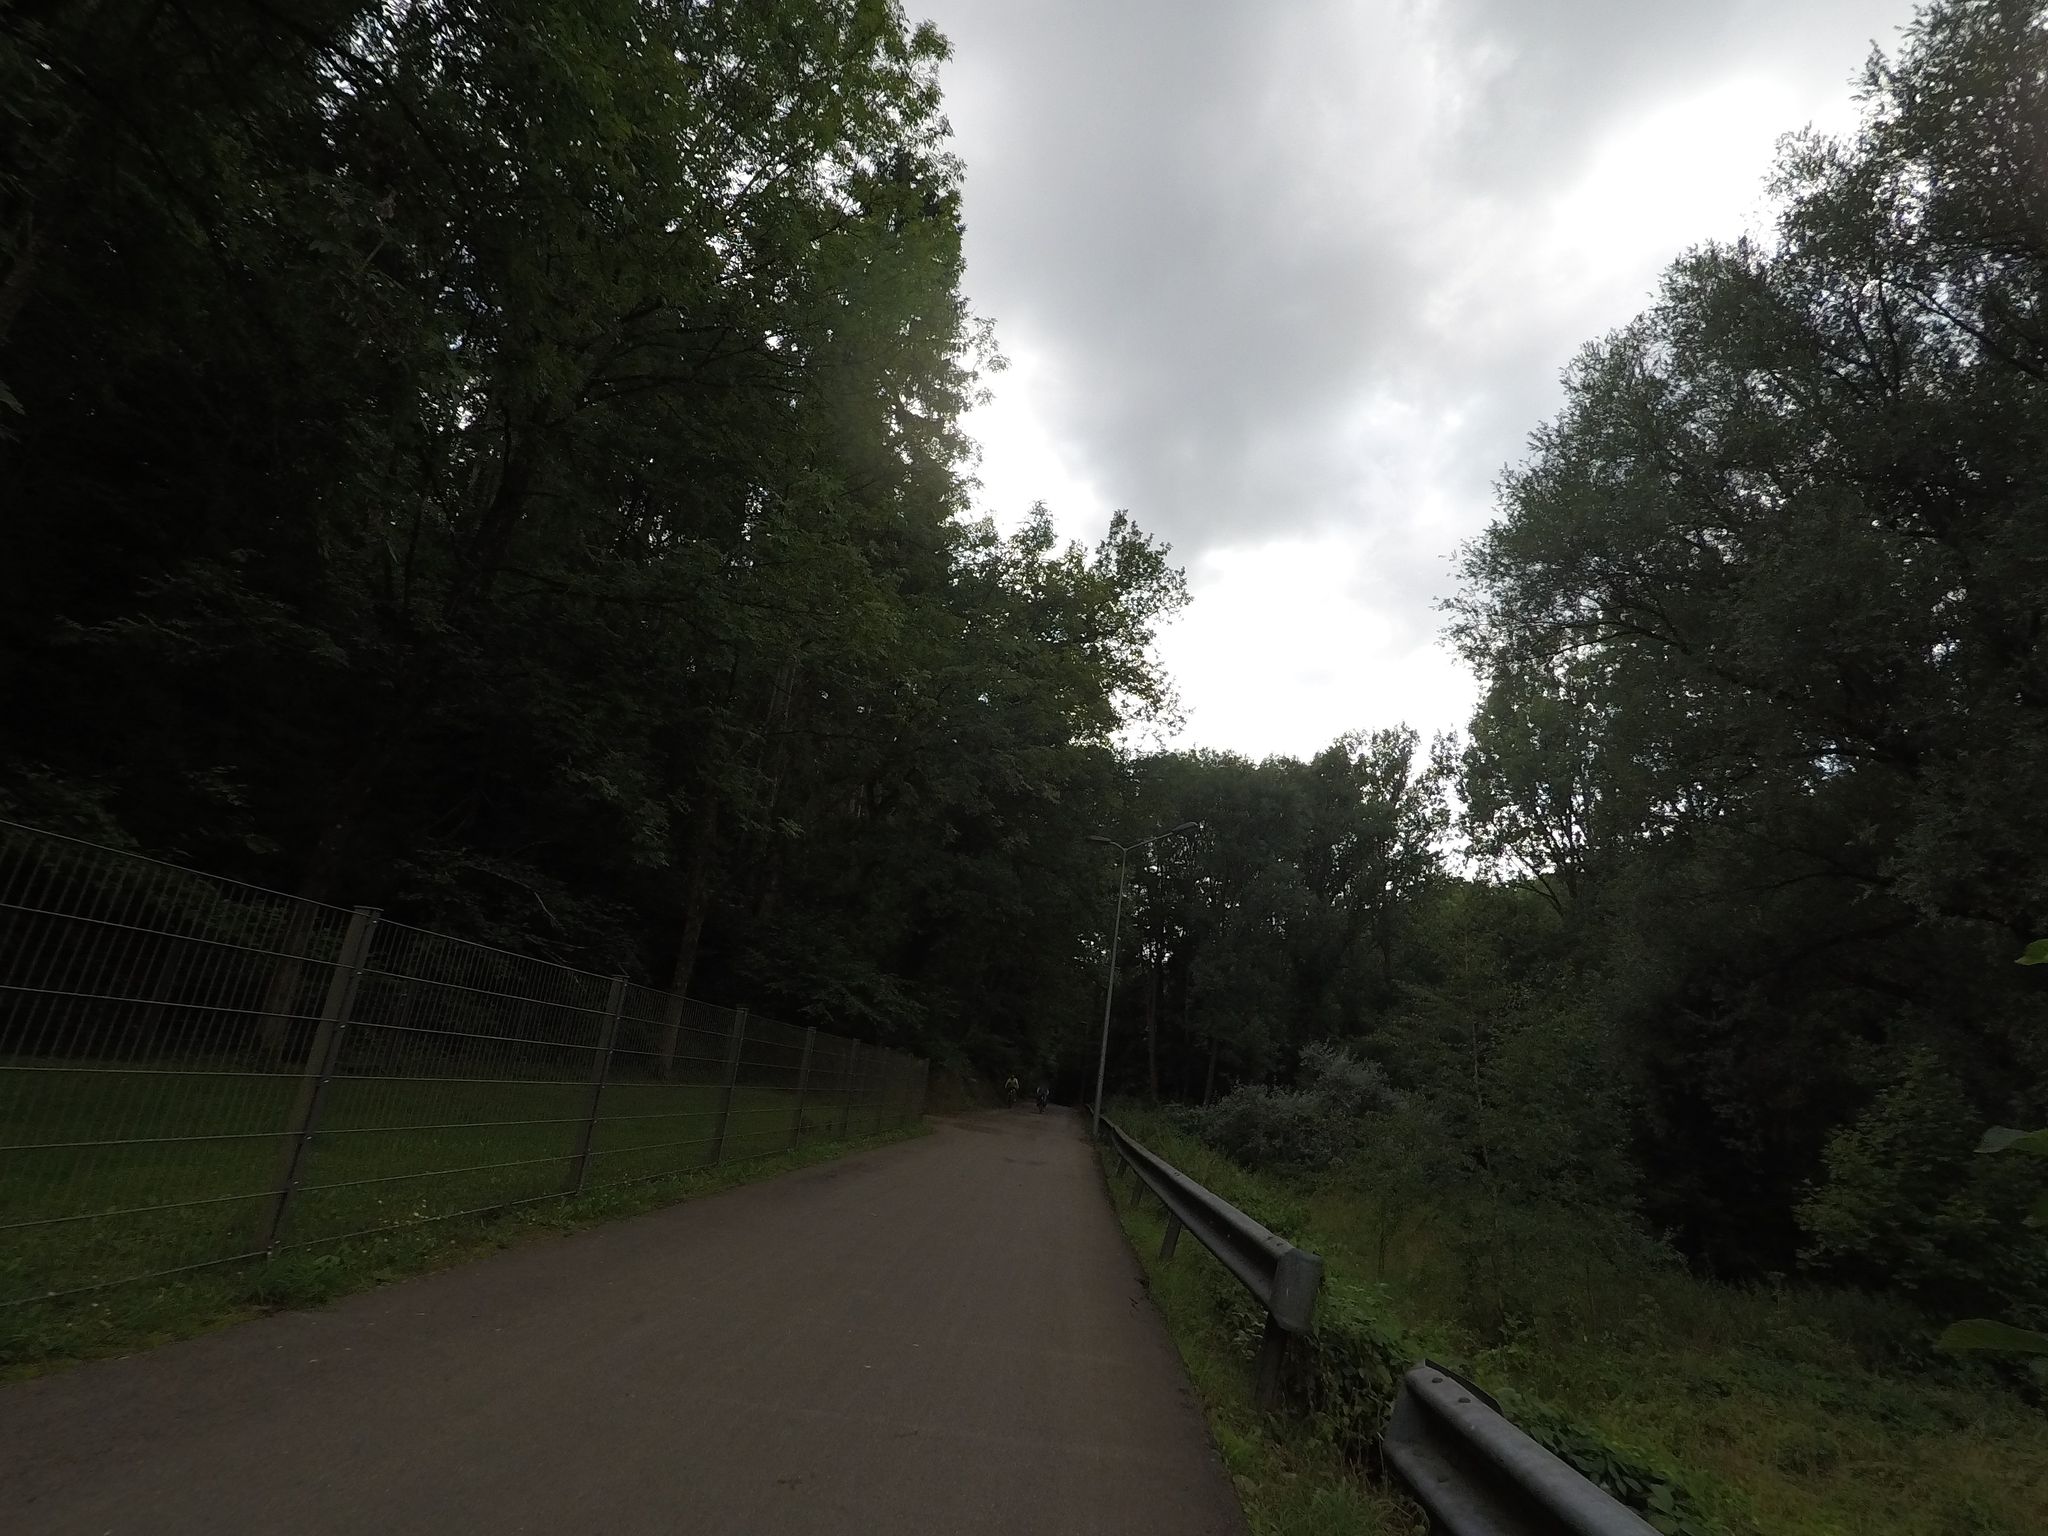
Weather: cloudy
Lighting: day
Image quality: good
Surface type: cycling surface
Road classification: cycleway, residential
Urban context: urban centre
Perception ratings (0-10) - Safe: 2, Lively: 1.09, Beautiful: 9.51, Boring: 6.41, Depressing: 2.06, Wealthy: 5.05